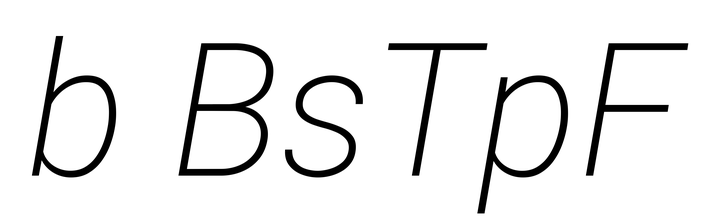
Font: Roboto-Italic_ExtraLight_Italic